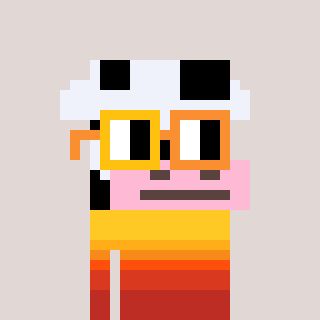
a pixel art character with square yellow and orange glasses, a cow-shaped head and a red-colored body on a warm background